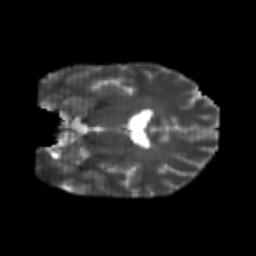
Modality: T2w
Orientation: coronal
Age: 24
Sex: male
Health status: healthy
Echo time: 0.074 s